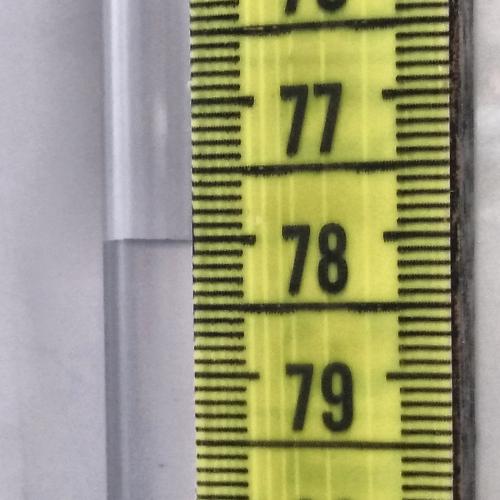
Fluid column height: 78.0 cm